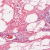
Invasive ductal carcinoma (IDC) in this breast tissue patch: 0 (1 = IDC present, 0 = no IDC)